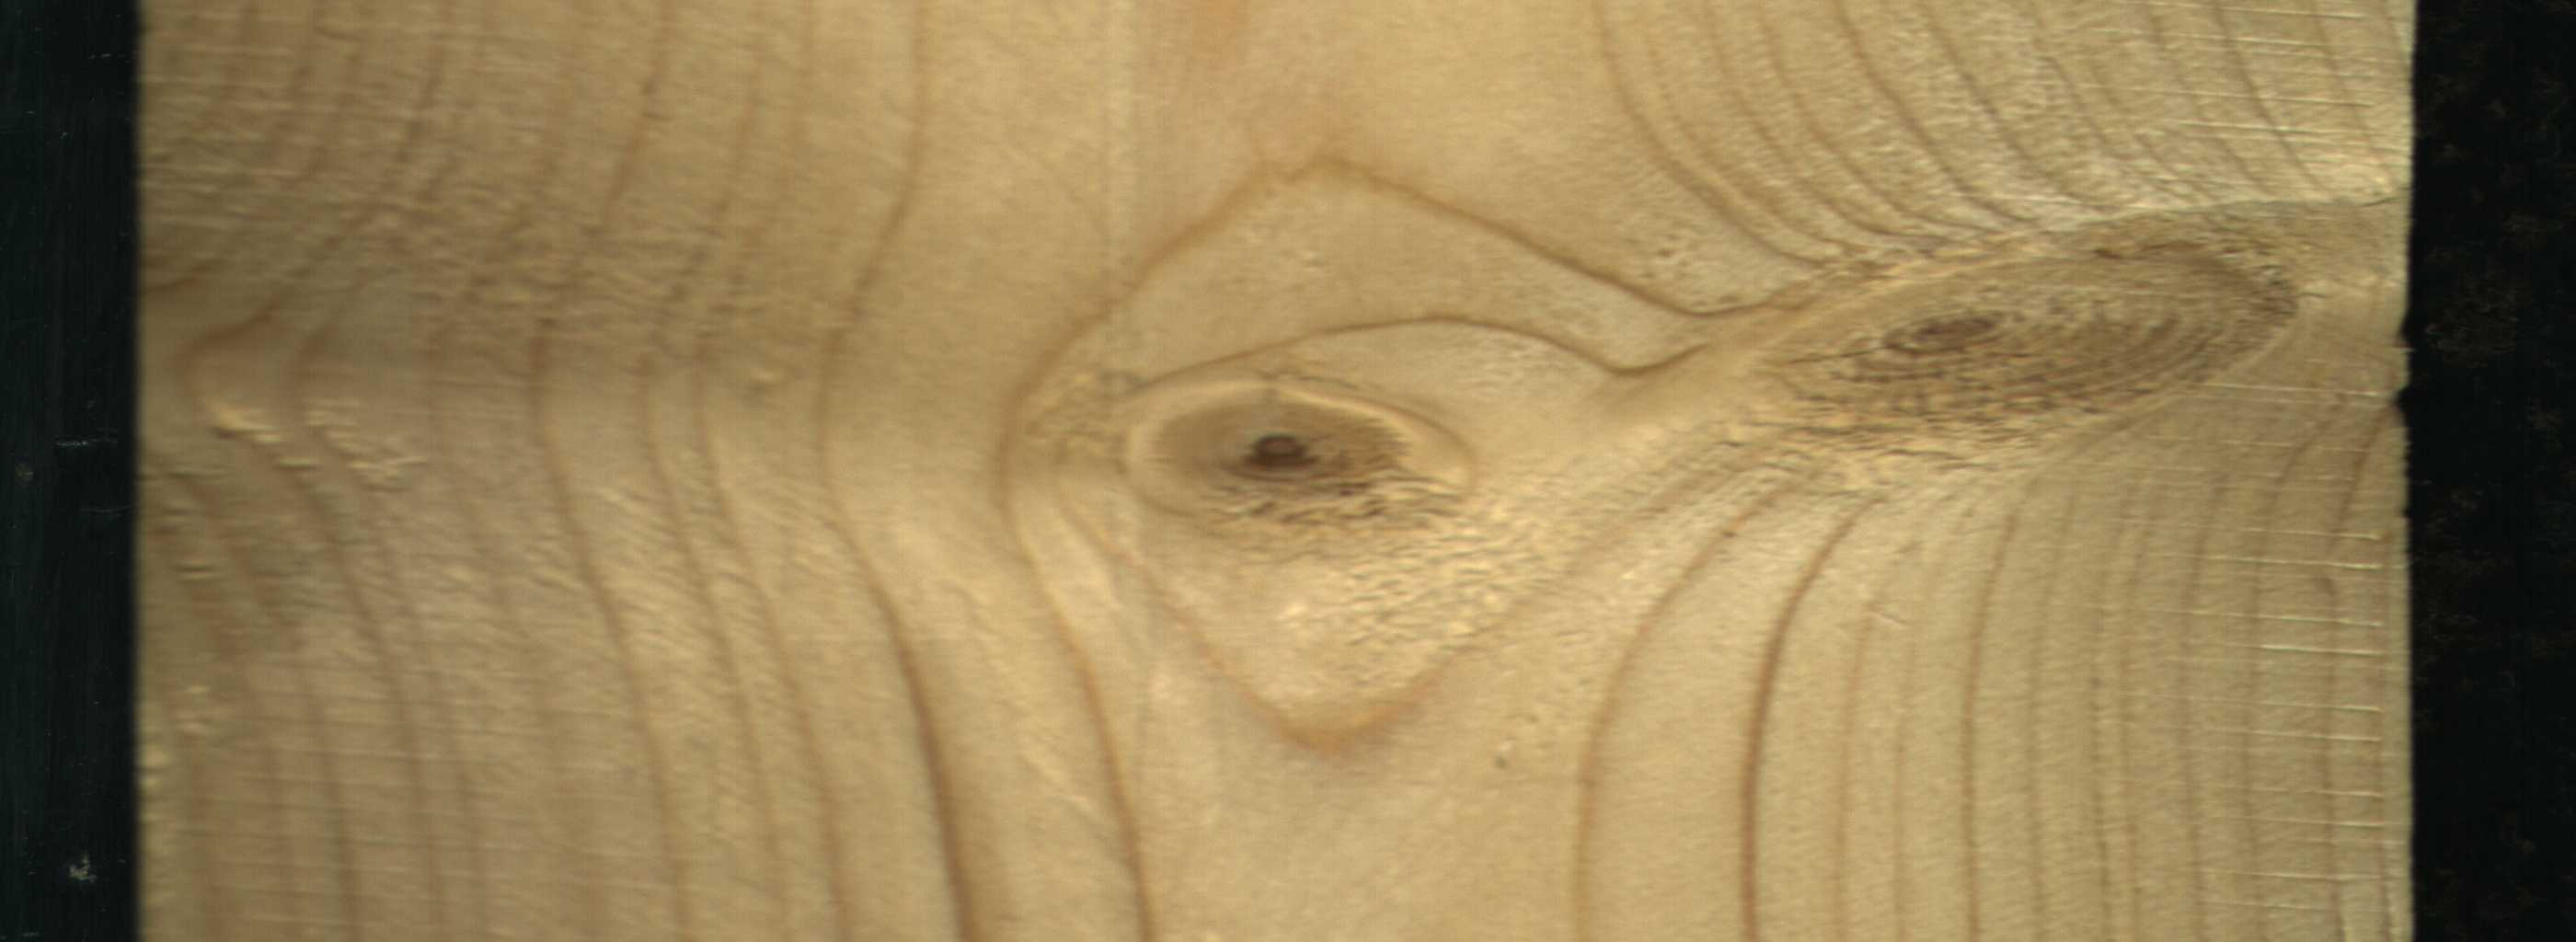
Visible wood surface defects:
Live_Knot
Live_Knot